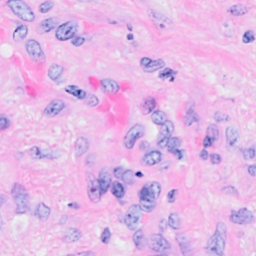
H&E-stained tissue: Breast